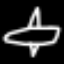
Label: airplane